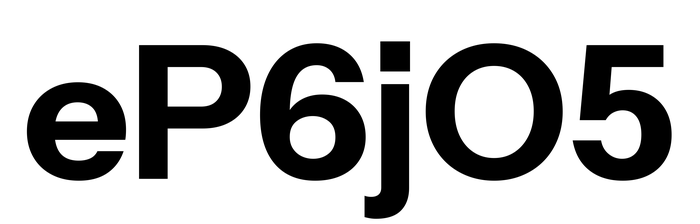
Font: InstrumentSans_Bold